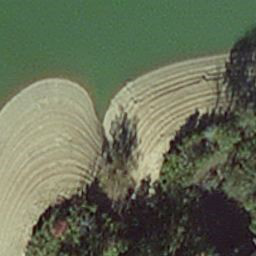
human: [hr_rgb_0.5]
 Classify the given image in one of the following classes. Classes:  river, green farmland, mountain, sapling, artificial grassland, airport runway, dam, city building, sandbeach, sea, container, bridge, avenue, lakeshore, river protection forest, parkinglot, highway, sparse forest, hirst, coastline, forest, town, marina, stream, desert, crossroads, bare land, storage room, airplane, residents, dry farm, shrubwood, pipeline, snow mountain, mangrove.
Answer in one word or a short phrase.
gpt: hirst